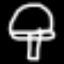
Label: mushroom